Field crop: tomato
Growth stage: 1
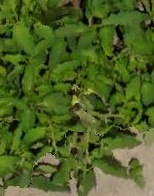
Species: tomato